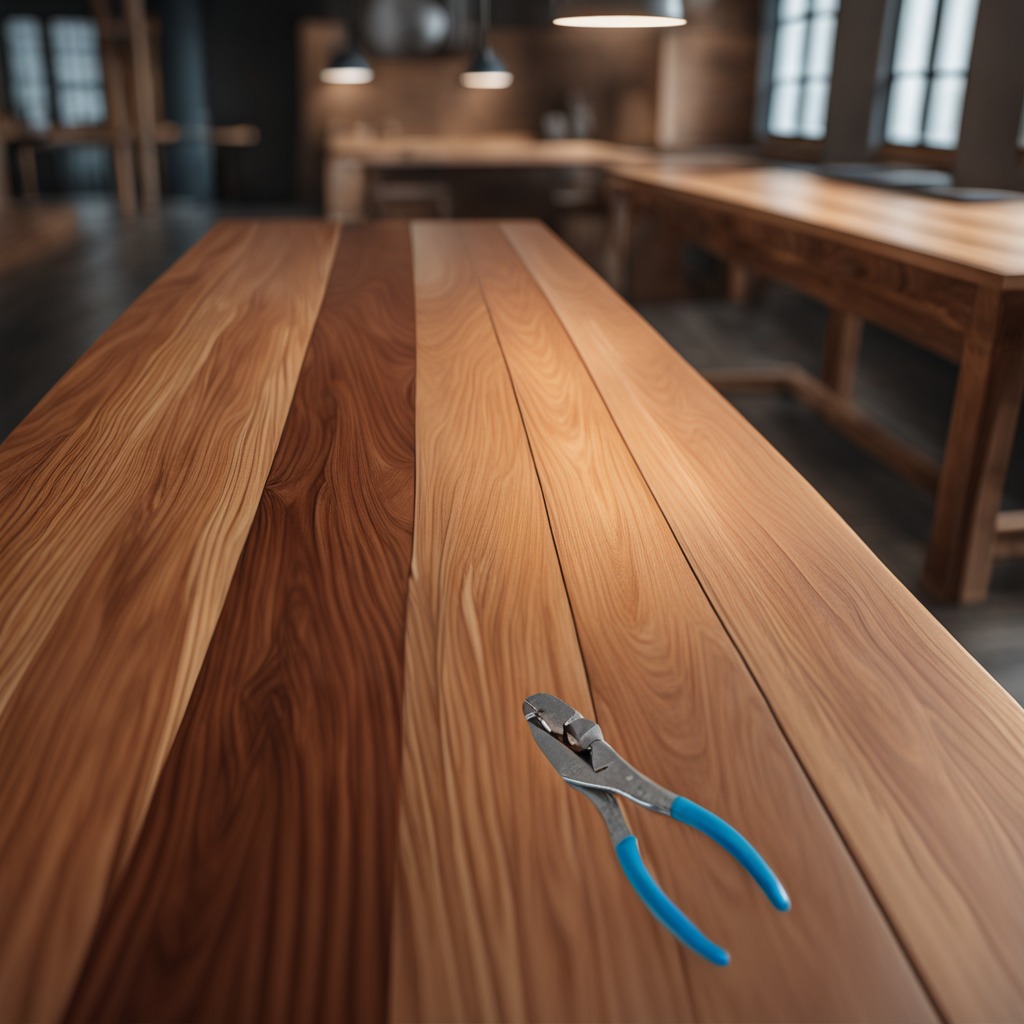
A plier is lying on the wooden table in a carpentry studio.